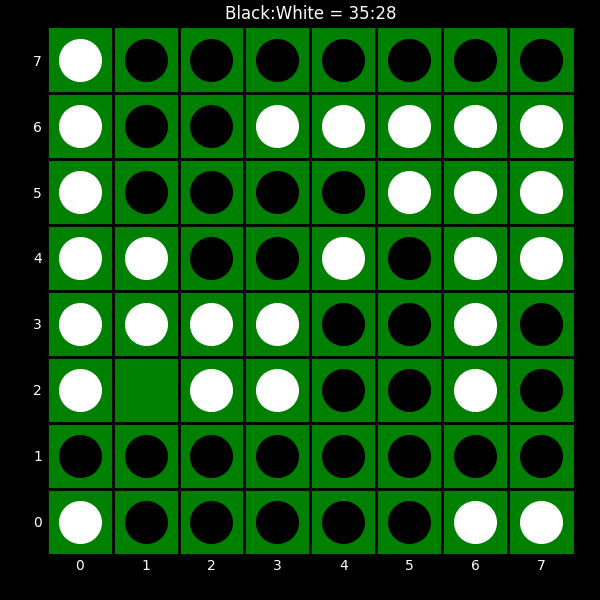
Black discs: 35
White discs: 28